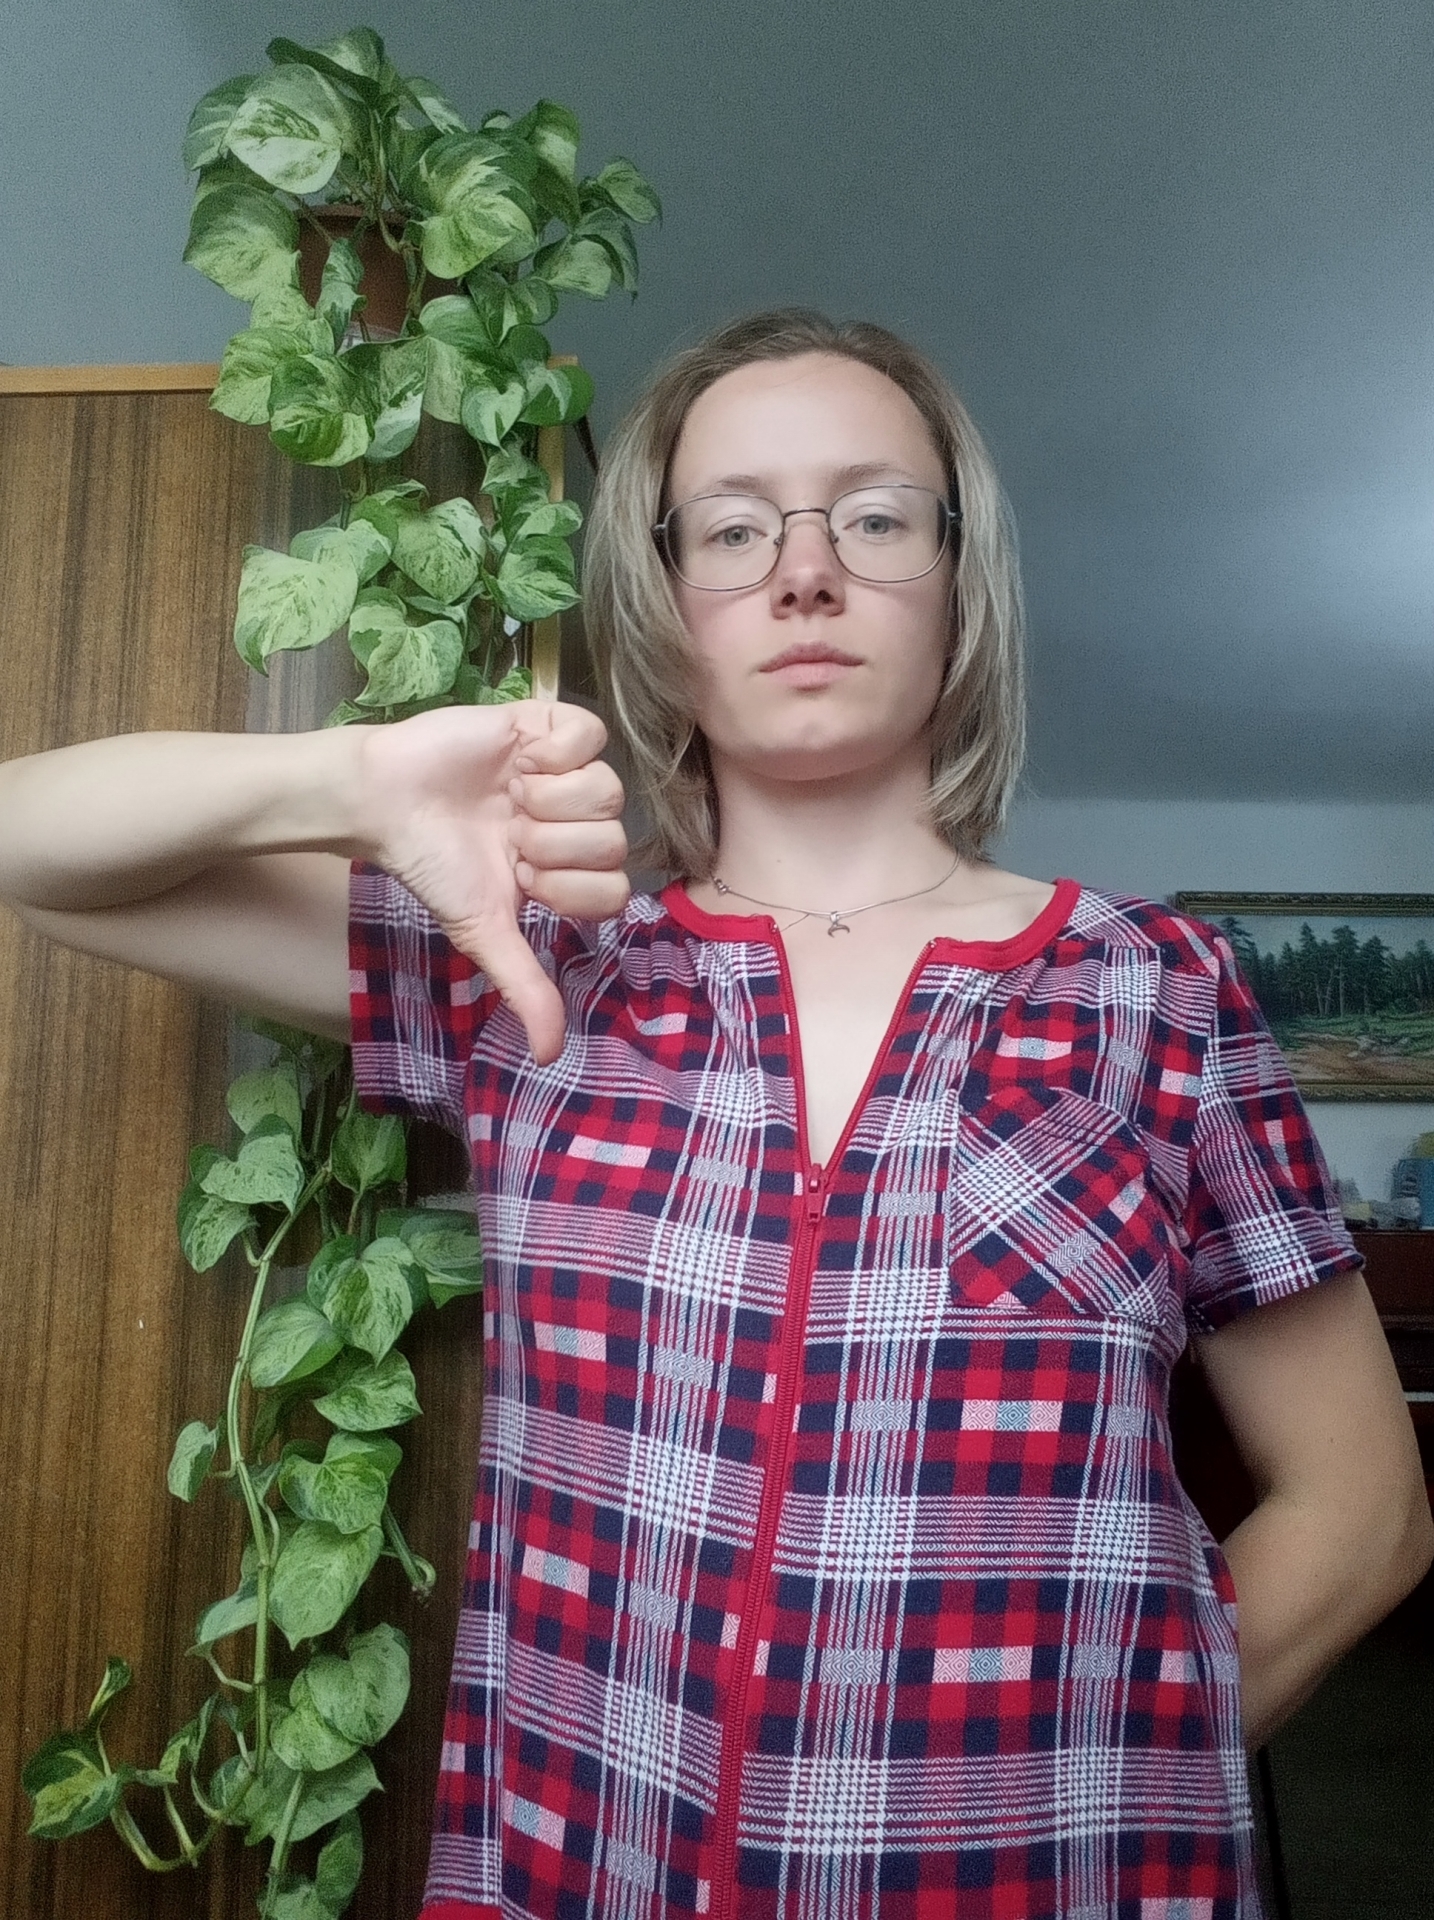
Label: clear